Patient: sex F, age 73
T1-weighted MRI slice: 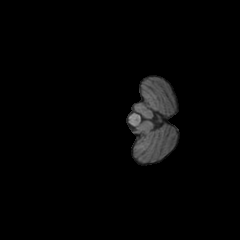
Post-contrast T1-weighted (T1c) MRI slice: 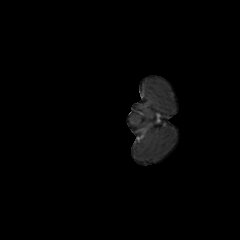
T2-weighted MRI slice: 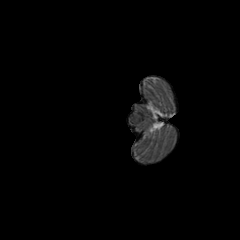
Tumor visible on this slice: no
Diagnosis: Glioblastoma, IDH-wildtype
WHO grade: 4